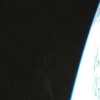
Label: space